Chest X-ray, PA view. Patient: 65 years old, sex M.
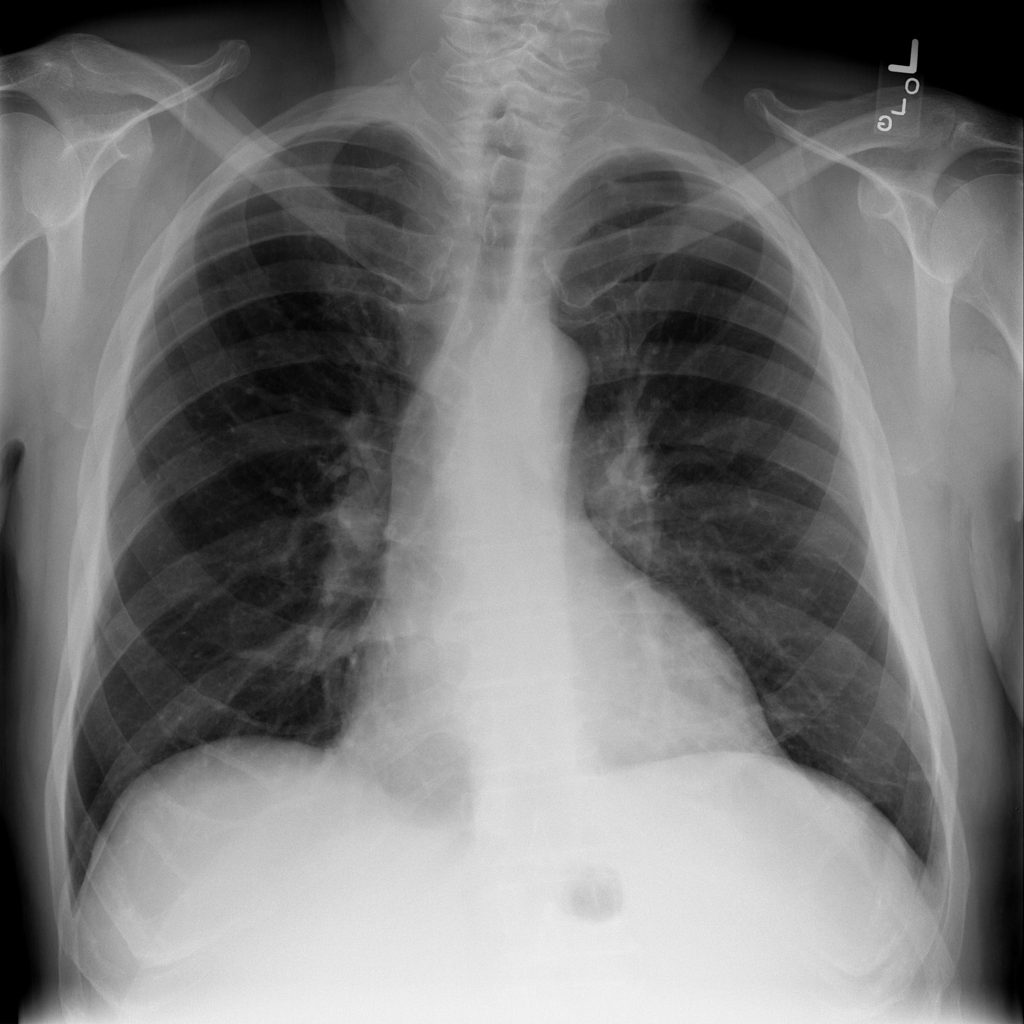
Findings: No Finding